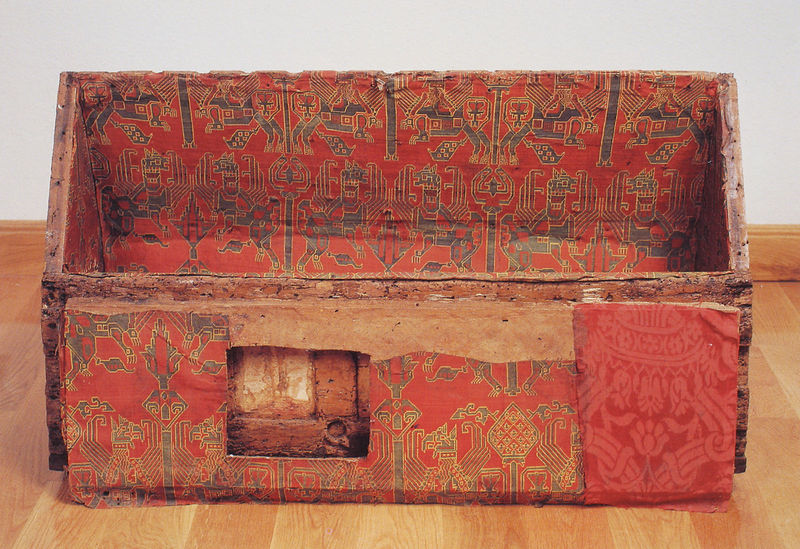
Titel: Futteral des Reliquiars von San Millán
Institution: Logrono, Monasterio de Yuso-PP Agustinos Recoletos
Schlagwörter: holz, rot, tiere, muster, wand, stoff, foto, truhe, loch, kiste, sarg, laminat, ddd, fußleiste, rrr, t, r, i, s, g, b, u, e, d, z, v, f, w, fa, gf, fd, tiere#, ff, dss, rerr